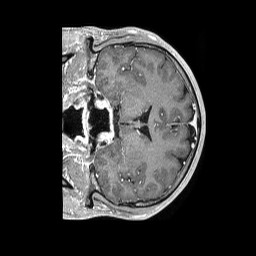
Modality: T1w
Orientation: coronal
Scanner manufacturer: philips
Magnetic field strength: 1.5 T
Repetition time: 0.007761 s
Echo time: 0.003638 s